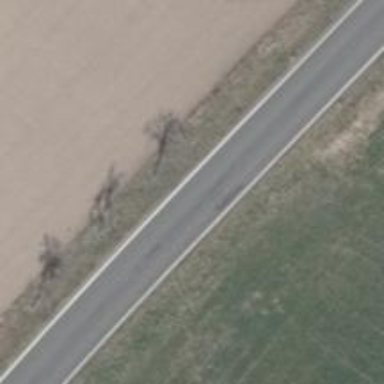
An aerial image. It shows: Asphalt road classified as tertiary.